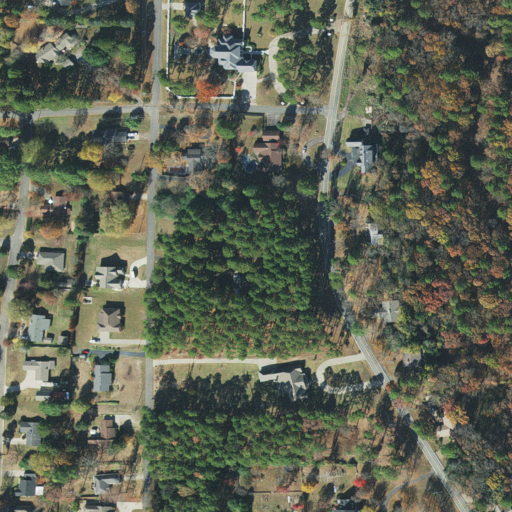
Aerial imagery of mountain in Arkansas named Norristown Mountain containing evergreen forest, low intensity development, open development, mixed forest, deciduous forest, grassland, pasture, and medium intensity development